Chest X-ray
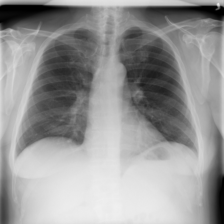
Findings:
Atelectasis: negative
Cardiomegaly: negative
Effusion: negative
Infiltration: negative
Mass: negative
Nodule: negative
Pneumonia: negative
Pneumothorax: negative
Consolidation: negative
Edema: negative
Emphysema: negative
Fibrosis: negative
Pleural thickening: negative
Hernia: negative